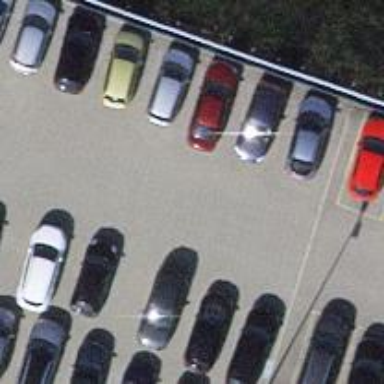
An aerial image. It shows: Road serving as parking aisle.